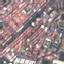
Land use / land cover class: Residential